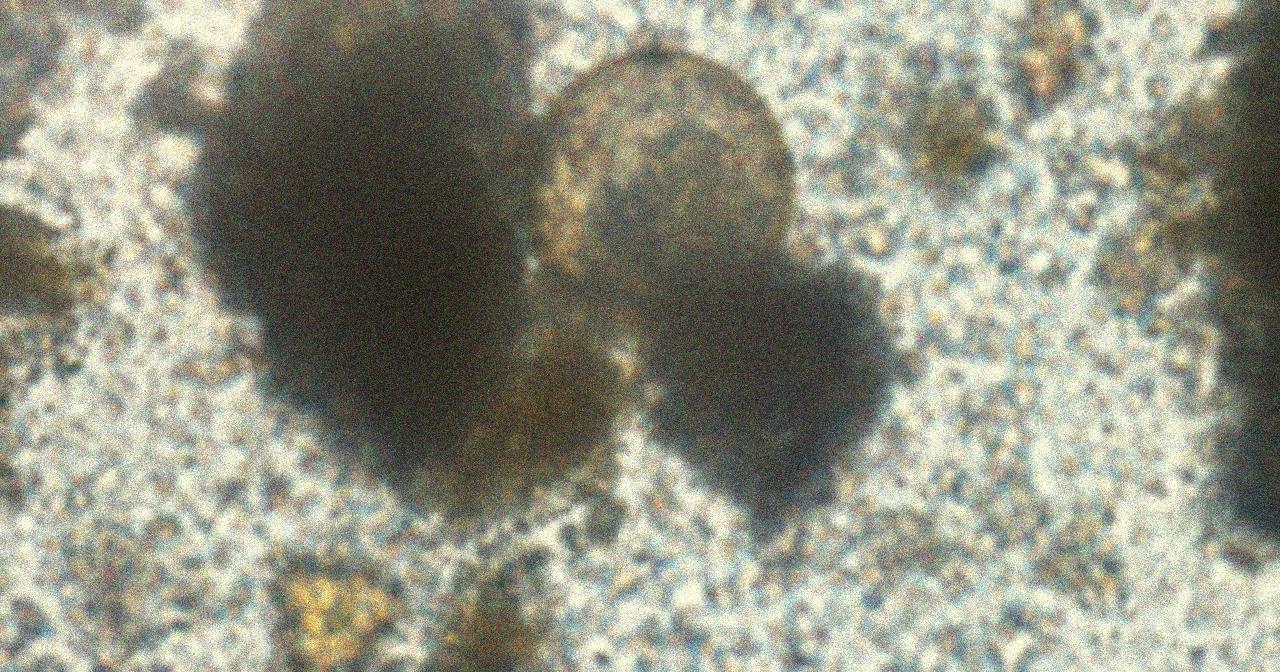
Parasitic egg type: Hymenolepis diminuta